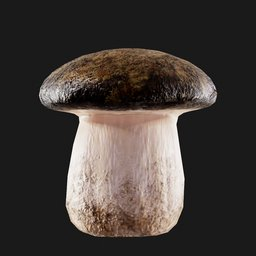
Label: nature